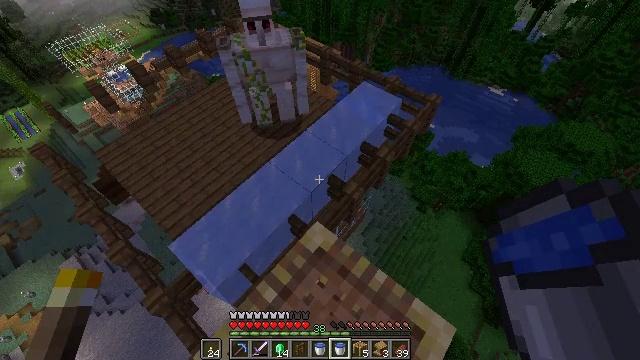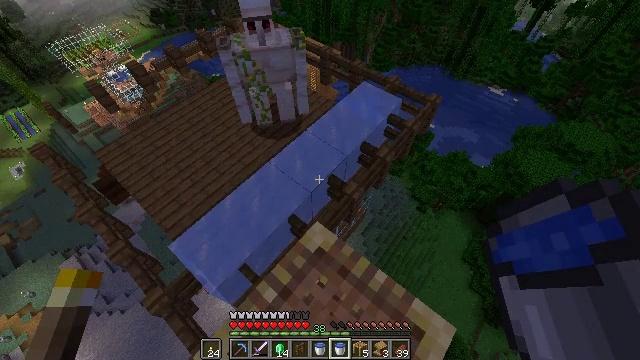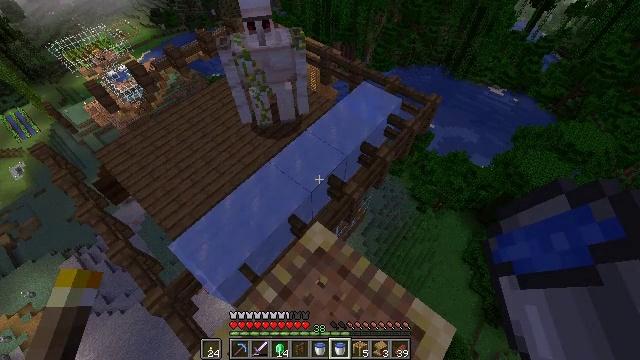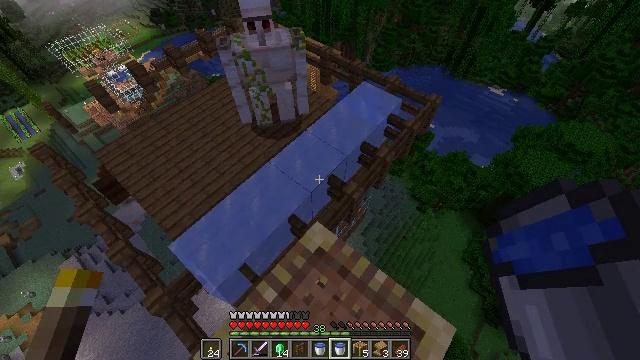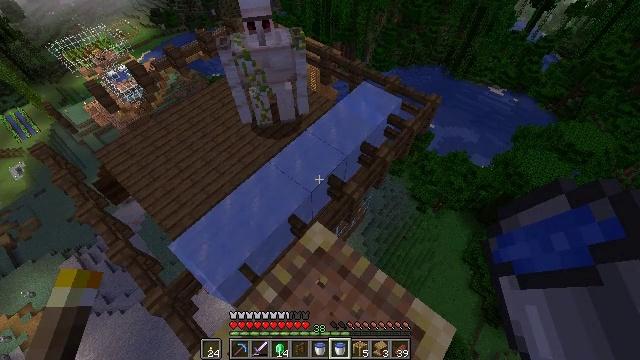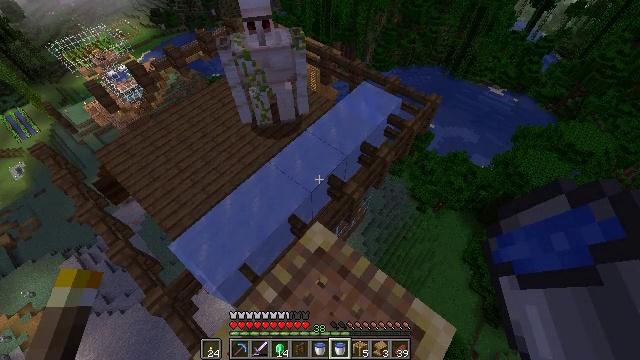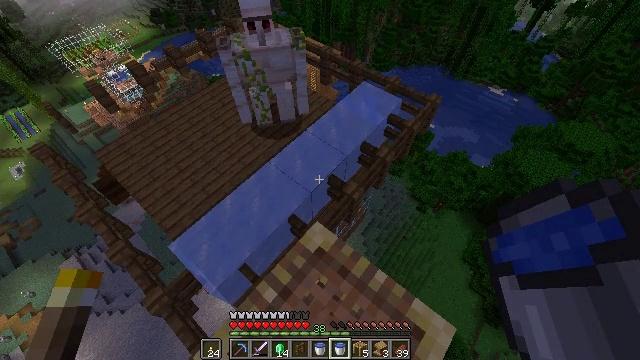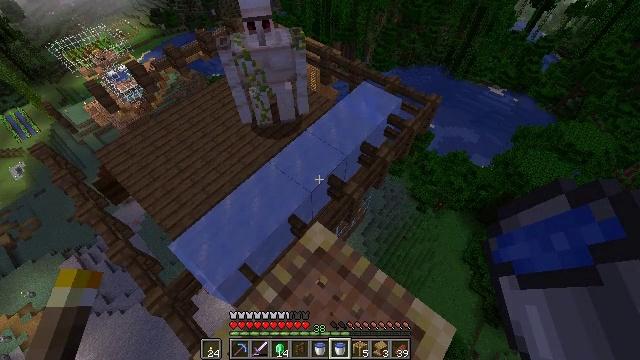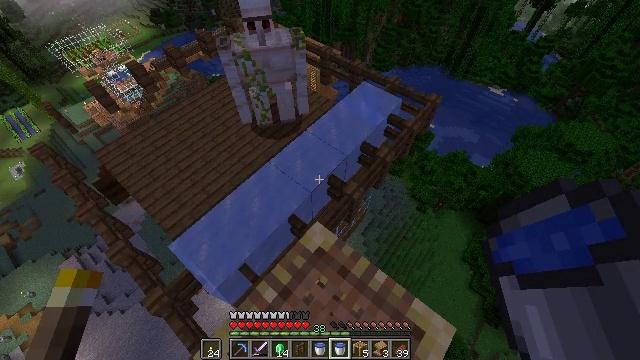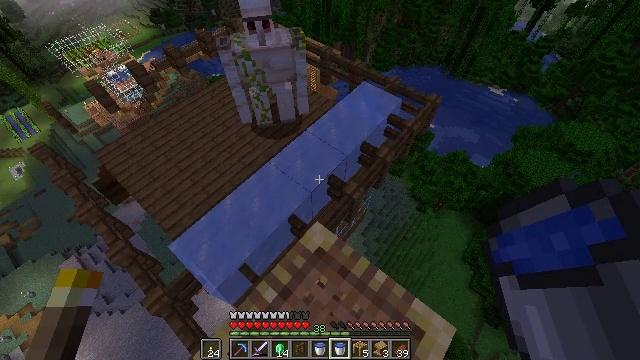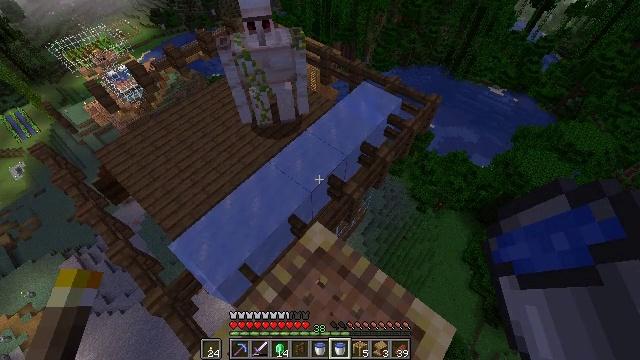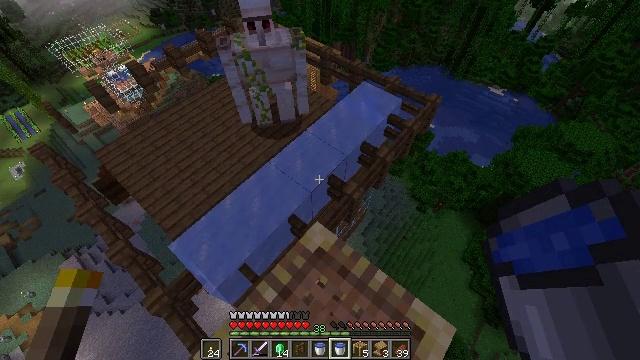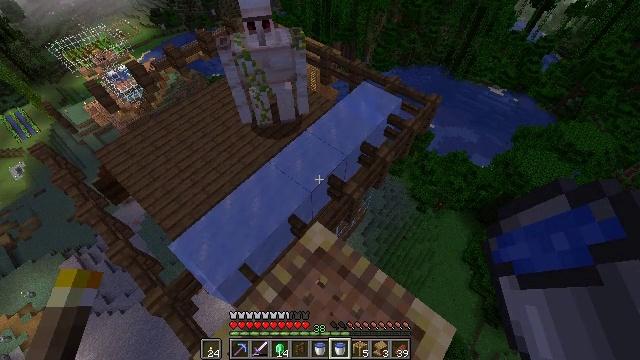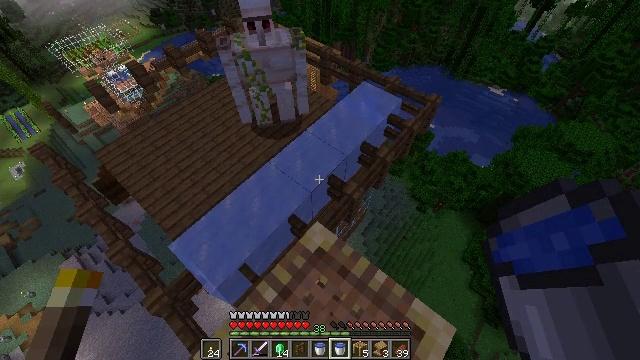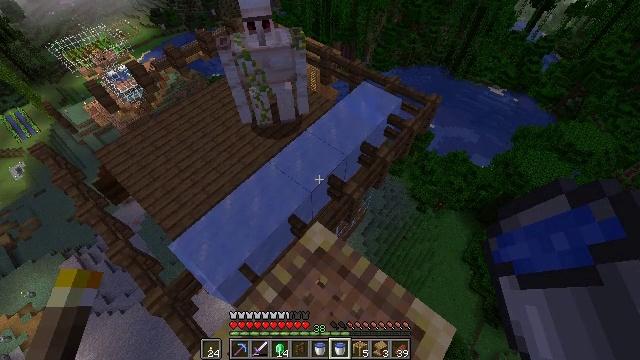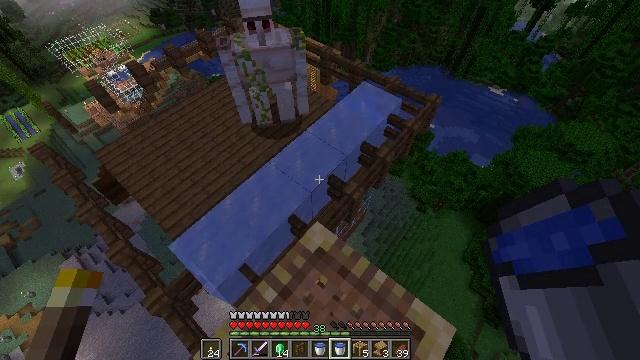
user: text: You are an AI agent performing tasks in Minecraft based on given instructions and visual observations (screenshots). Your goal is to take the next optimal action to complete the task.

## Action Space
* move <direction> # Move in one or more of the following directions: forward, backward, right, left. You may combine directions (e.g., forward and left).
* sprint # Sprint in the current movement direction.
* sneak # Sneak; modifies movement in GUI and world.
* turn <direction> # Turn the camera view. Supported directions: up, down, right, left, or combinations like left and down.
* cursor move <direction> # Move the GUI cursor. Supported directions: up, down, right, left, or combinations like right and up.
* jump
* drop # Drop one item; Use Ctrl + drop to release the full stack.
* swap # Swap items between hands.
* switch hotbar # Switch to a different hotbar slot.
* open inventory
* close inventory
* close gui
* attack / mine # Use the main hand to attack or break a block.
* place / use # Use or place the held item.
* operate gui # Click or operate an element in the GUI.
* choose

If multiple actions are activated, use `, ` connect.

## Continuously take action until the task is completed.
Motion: motion action
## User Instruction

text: Remove the scaffolding structure.
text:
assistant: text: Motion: no_op
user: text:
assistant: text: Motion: no_op
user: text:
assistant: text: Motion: no_op
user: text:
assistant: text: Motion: no_op
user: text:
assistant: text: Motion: no_op
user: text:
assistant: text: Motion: no_op
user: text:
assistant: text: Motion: no_op
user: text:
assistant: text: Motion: no_op
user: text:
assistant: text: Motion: no_op
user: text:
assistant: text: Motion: no_op
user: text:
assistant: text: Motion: no_op
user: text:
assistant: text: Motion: no_op
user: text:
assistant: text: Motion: no_op
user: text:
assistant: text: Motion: no_op
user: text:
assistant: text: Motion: no_op
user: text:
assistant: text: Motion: no_op
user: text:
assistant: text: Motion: no_op
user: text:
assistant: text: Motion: no_op
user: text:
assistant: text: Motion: no_op
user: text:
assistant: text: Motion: no_op
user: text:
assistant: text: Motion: no_op
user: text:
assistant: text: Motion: no_op
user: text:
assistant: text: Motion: no_op
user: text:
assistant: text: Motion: no_op
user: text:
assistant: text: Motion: no_op
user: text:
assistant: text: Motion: no_op
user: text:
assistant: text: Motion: no_op
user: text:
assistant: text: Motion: no_op
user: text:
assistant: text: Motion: no_op
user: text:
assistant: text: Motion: no_op